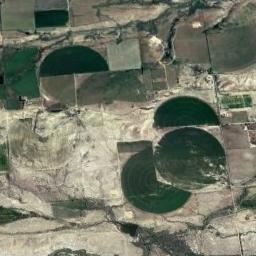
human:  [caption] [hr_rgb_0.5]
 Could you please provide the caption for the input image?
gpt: Several dark green fan-shaped farmlands and a dark green circular farmlands are on the wasteland .

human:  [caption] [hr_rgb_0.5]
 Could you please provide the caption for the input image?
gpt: Several circular green fields with full, Semi-circle, And semi-circular shapes .

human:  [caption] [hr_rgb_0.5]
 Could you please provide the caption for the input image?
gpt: There are some green circle farmland and square farmland in the bare land .

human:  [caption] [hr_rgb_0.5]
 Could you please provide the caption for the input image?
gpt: Only the right side has circular farmland .

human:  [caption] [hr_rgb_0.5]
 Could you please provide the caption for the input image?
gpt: There are some circular farmlands distributed irregularly .